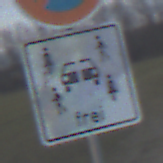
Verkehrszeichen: CarsharingfahrzeugeFrei
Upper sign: AbsolutesHalteverbot
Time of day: SunriseSunset
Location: Outdoor (Nature)
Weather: PartlyCloudy
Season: NotSpecified
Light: Natural